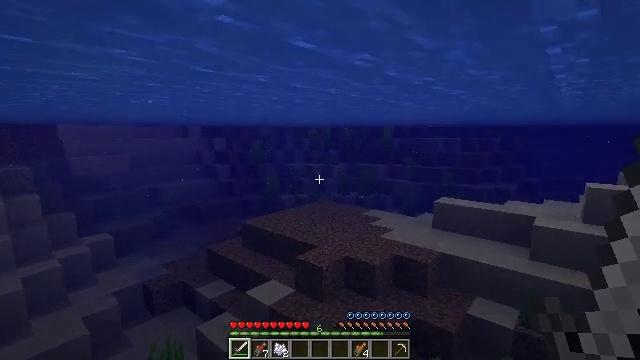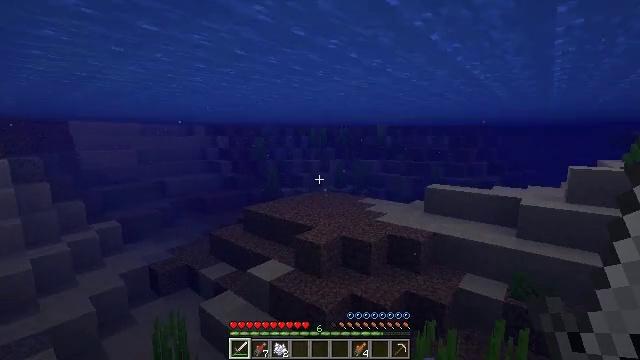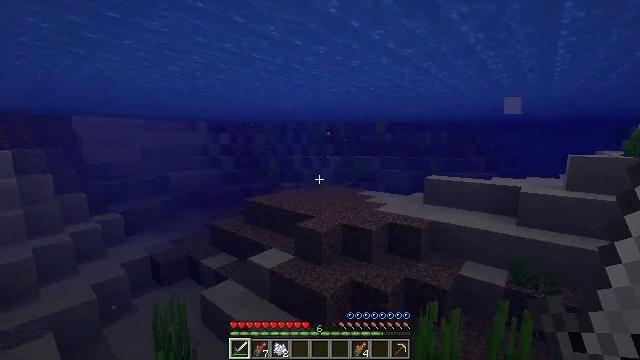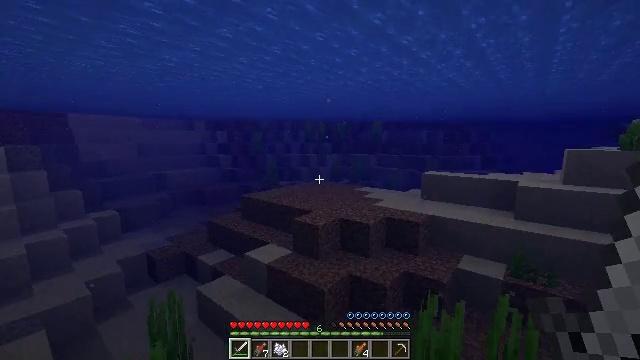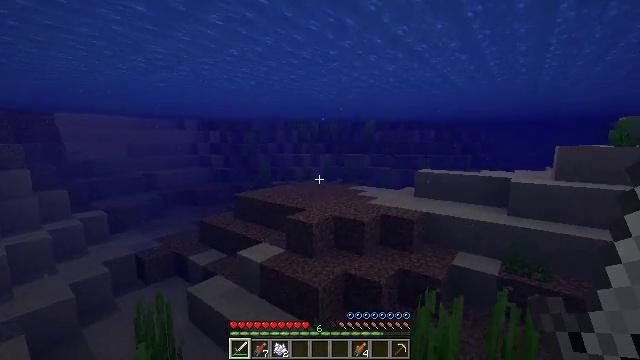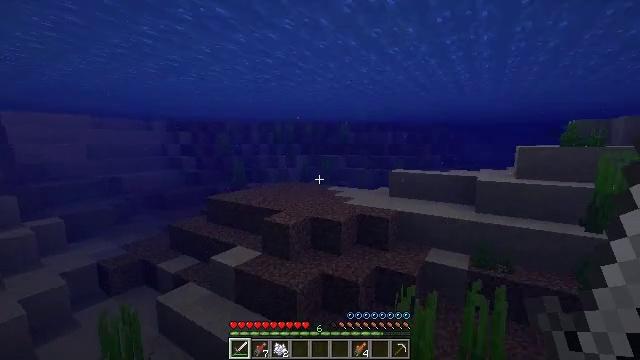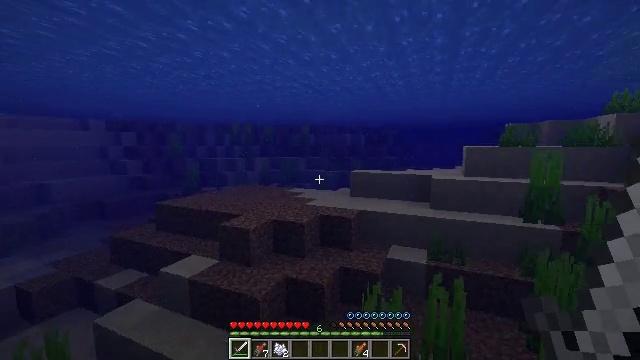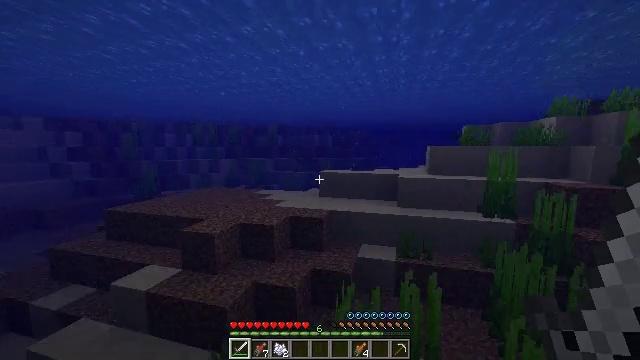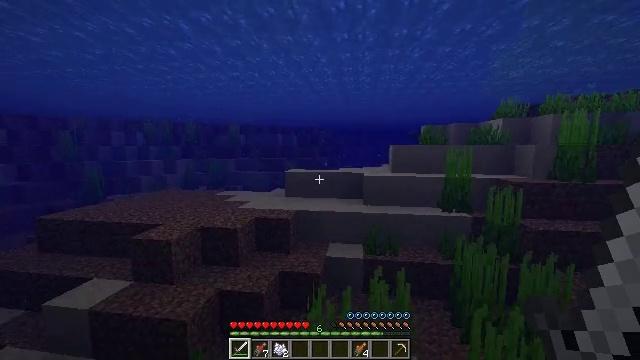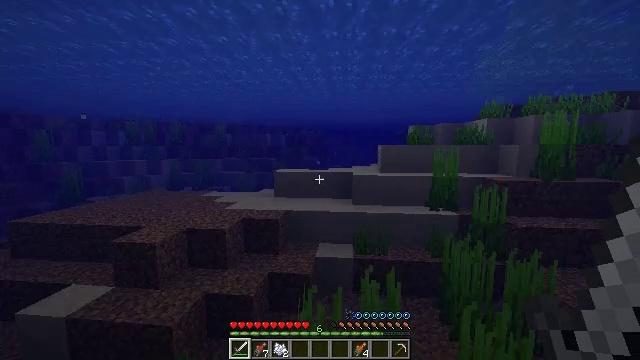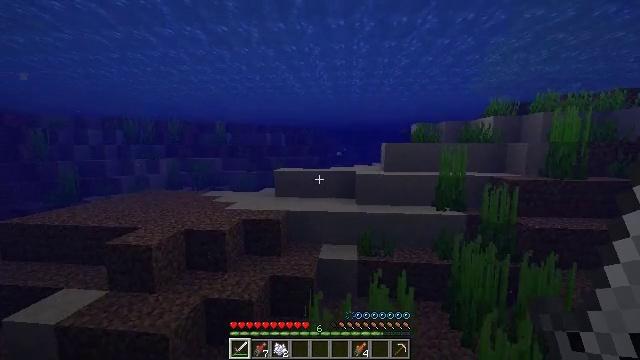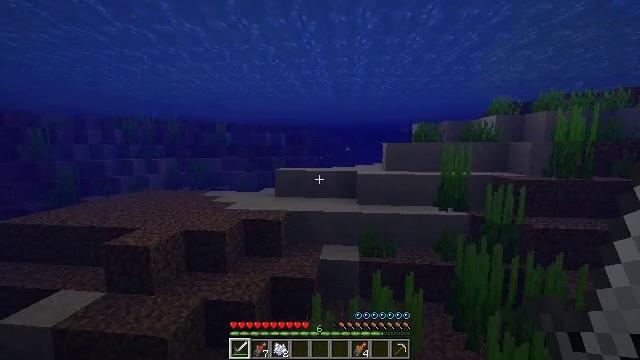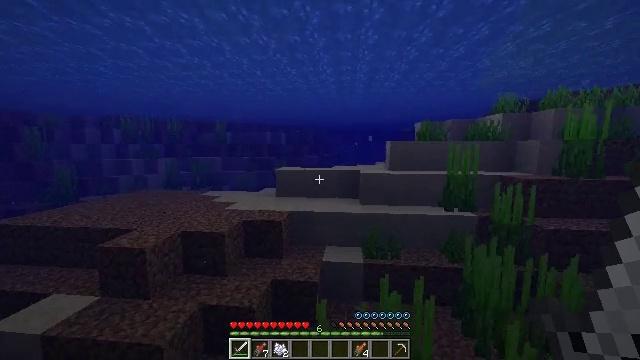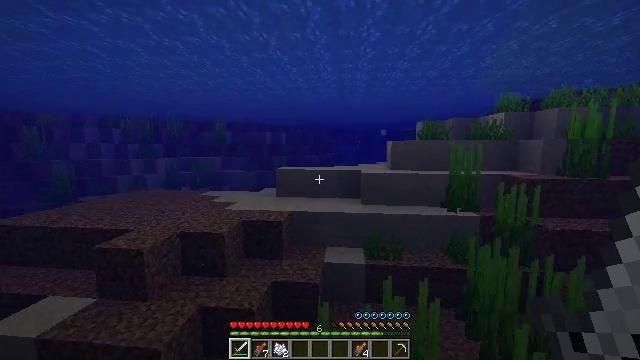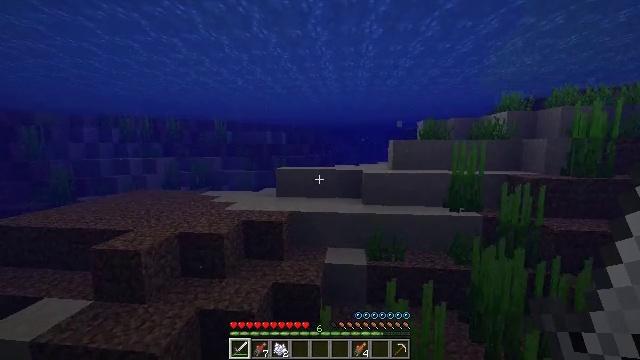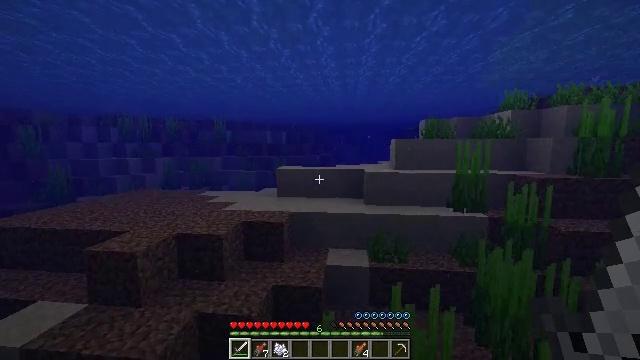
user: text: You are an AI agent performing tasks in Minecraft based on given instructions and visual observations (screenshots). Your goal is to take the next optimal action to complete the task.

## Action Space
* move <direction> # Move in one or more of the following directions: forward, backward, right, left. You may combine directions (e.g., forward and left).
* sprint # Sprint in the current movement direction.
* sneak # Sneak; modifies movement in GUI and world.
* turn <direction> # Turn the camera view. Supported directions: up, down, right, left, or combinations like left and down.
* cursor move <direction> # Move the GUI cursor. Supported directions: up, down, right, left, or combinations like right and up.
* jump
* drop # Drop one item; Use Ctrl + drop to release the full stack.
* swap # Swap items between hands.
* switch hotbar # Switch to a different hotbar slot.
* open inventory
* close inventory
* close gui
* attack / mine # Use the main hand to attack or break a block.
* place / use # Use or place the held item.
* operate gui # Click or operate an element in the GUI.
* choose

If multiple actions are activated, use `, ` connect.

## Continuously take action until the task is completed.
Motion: motion action
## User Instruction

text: Fish and kill the salmon.
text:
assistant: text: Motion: move forward, sprint
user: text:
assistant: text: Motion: move forward, sprint
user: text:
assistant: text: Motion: move forward, sprint
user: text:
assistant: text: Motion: move forward, turn right
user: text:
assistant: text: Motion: move forward, turn right
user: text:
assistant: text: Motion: move forward, turn right
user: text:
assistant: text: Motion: move forward, turn right
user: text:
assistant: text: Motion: move forward, turn right
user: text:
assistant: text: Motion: move forward, turn right
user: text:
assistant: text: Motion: move forward
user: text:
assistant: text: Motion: move forward
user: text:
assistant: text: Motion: move forward
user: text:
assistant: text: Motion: move forward
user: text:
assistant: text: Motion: move forward
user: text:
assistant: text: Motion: move forward
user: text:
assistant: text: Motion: move forward
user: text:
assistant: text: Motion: move forward
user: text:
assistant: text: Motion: move forward
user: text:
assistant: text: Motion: move forward
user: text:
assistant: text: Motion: move forward
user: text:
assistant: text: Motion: move forward
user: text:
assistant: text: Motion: move forward
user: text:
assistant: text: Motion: move forward, jump
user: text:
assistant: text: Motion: move forward, jump
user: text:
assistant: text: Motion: move forward, jump
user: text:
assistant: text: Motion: move forward, jump
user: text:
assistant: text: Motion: move forward, jump
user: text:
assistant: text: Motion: move forward
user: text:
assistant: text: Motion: move forward
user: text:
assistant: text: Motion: move forward